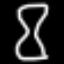
Label: hourglass